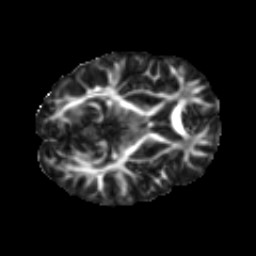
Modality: FA
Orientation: axial
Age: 10
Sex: male
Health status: ill
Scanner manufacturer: ge
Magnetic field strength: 3 T
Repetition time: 6.752 s
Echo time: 0.079 s